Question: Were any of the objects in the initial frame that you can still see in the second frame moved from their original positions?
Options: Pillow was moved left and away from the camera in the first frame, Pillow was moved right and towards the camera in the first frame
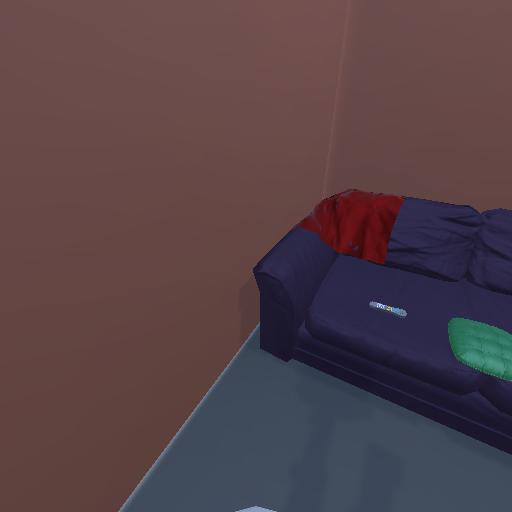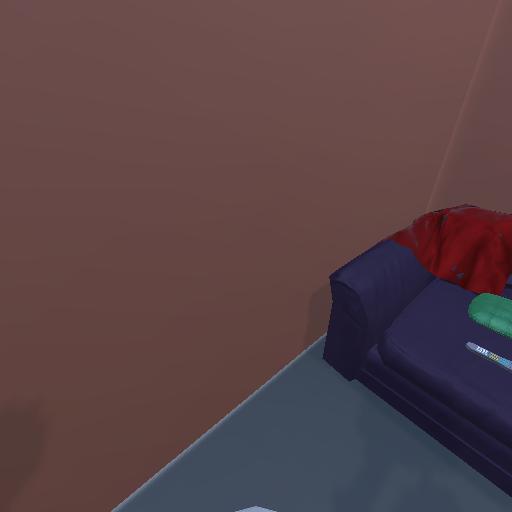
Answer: Pillow was moved left and away from the camera in the first frame